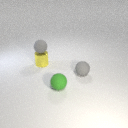
small yellow metal cylinder below small gray rubber sphere